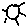
Label: sun